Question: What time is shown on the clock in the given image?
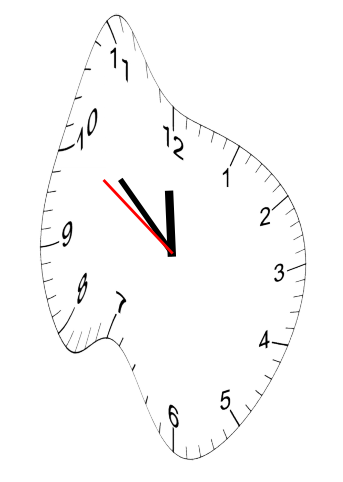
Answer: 11:51:50